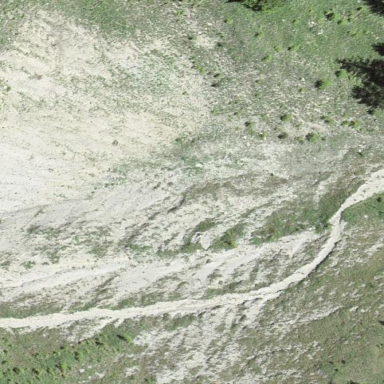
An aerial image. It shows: Scree landscape.